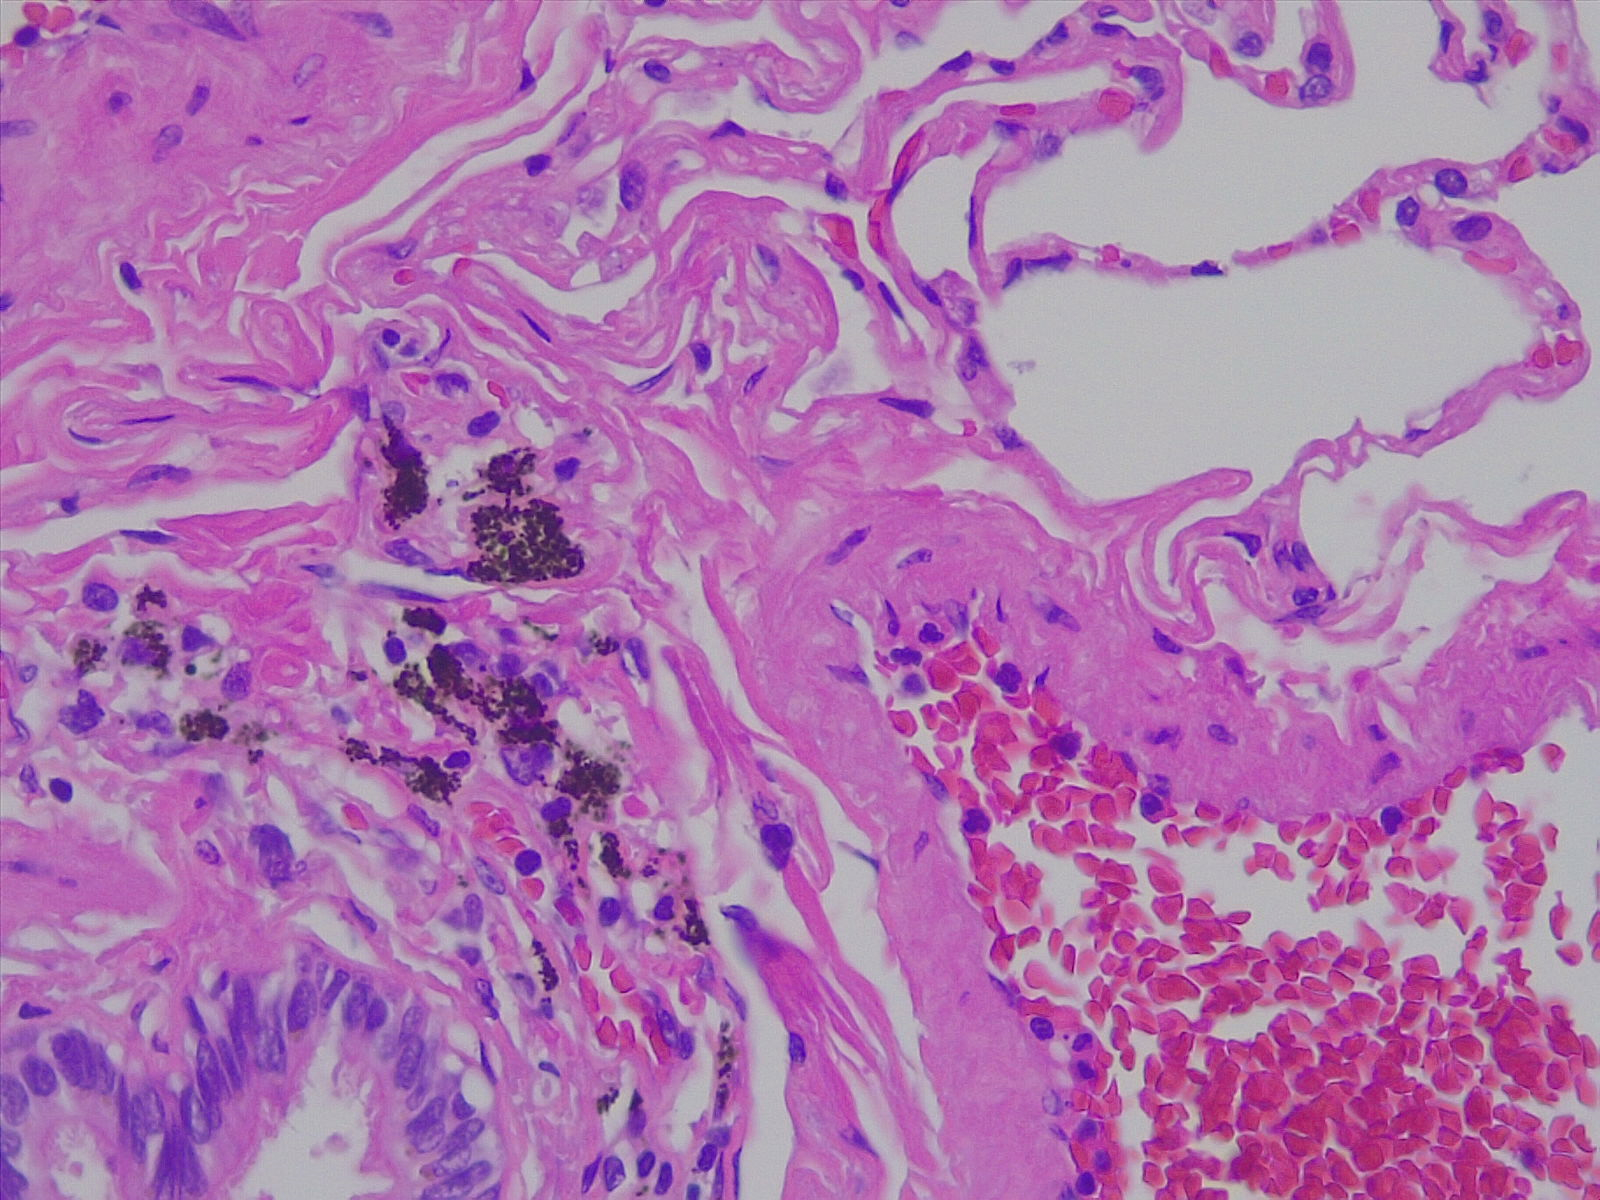
Label: normal lung tissue